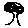
Label: tree